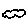
Label: cloud